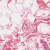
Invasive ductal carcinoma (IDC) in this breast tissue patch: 0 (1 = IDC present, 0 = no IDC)